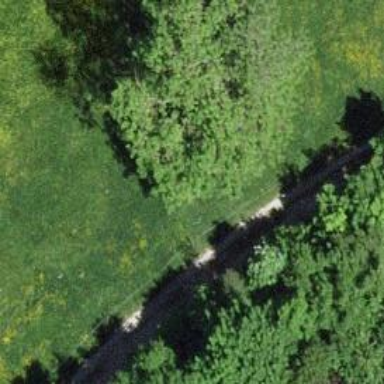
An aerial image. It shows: Unpaved track road with grade3 tracktype.